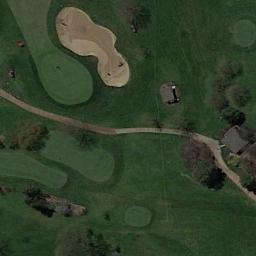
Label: golf_course